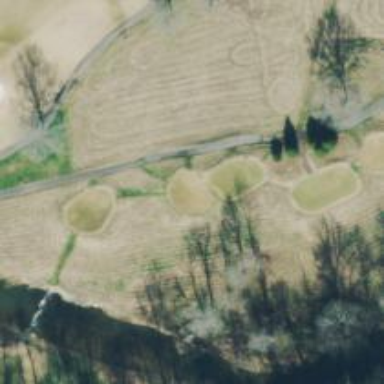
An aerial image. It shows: Golf cartpath that is also road path.